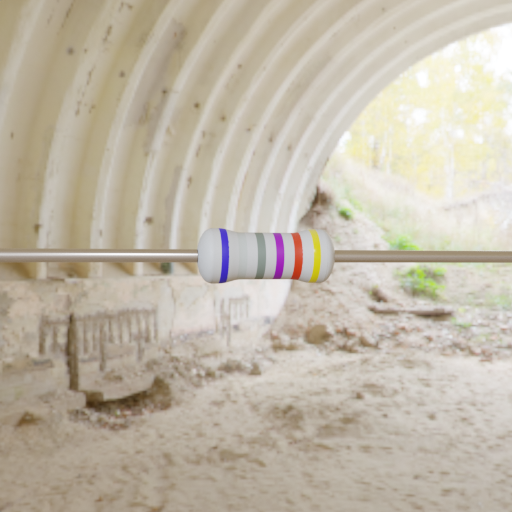
Resistor colour bands (in order): blue, silver, gray, violet, red, yellow